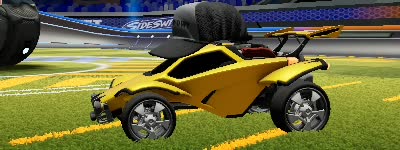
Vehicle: octane